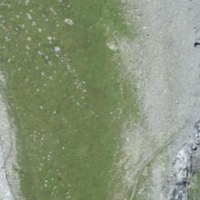
EUNIS habitat code: 23
Species observed at this site:
Gentianella campestris
Saxifraga paniculata